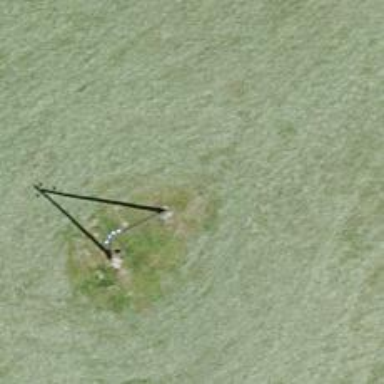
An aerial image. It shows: Concrete power pole.